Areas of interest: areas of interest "Shopping Mall"
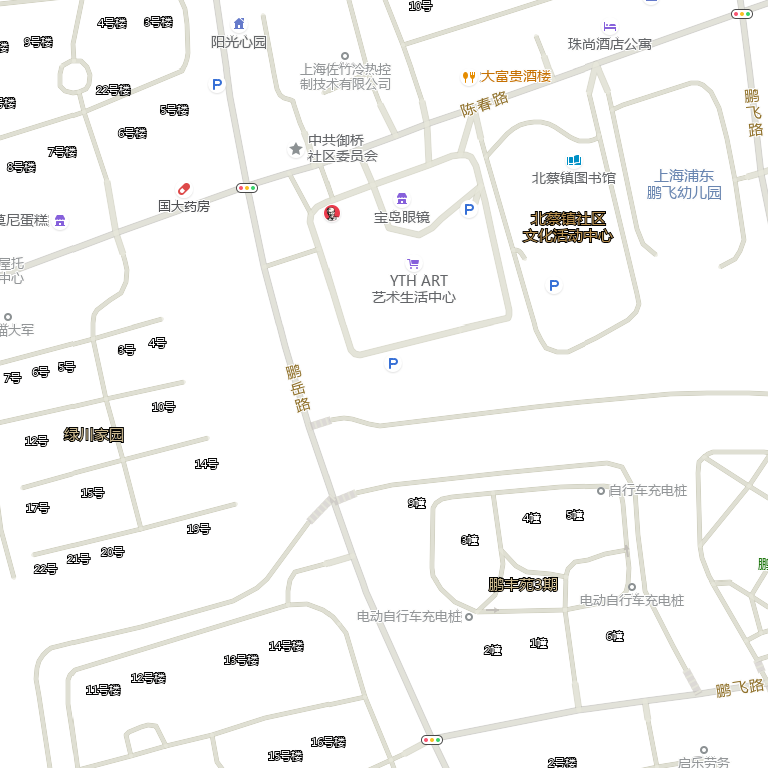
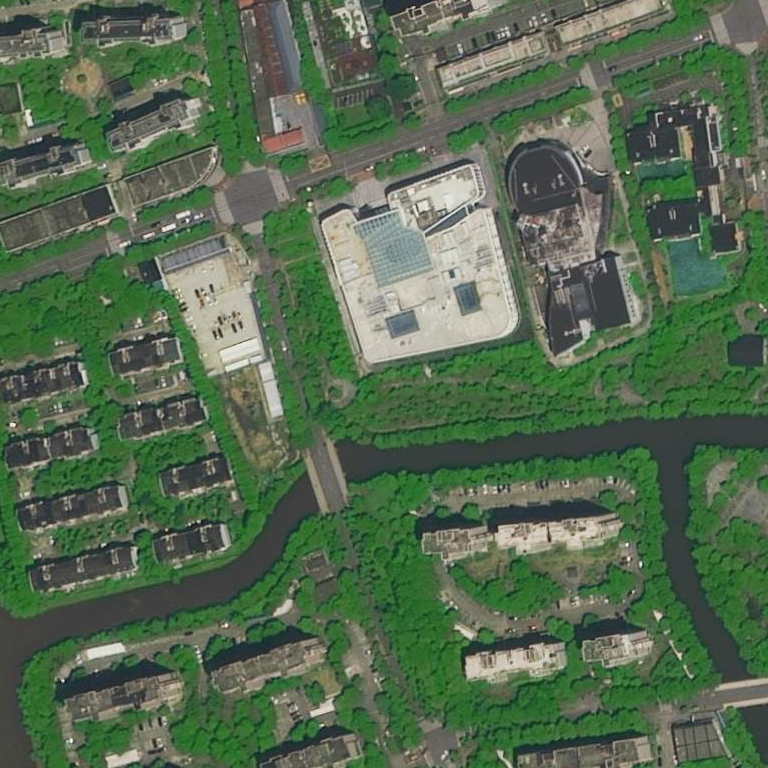